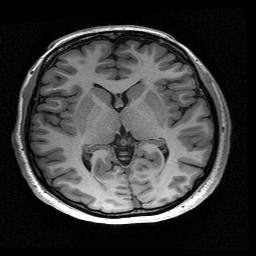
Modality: T1w
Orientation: coronal
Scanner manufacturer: siemens
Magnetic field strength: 3 T
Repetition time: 2.53 s
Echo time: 0.00267 s